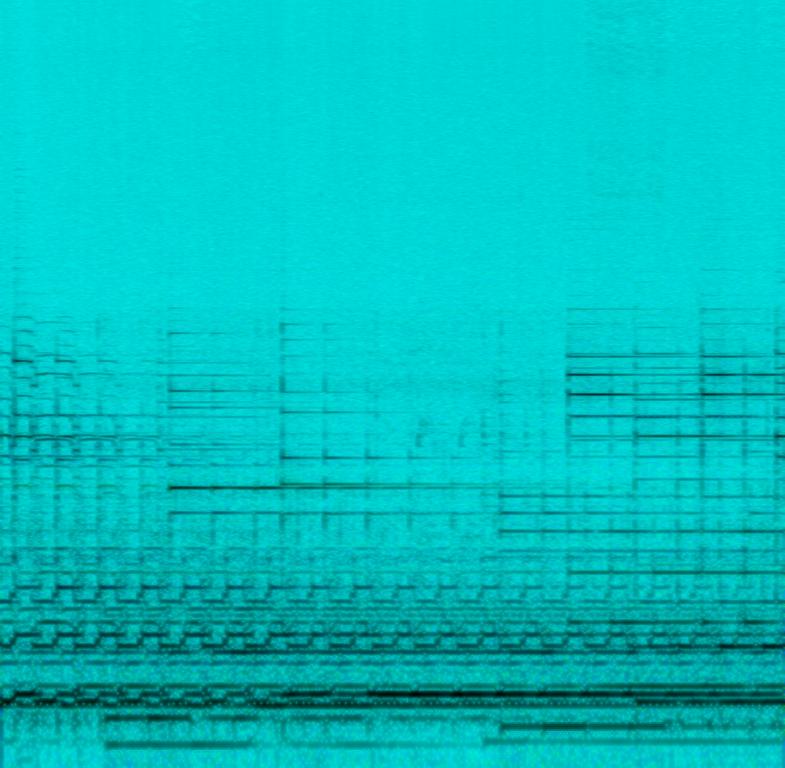
The low quality recording features a melancholic electric guitar melody with echoing effects on. Even though it sounds muffled and noisy, it gives it a vintage, warm character. It kind of feels cozy listening to it.